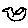
Label: bird